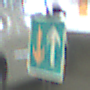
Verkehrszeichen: VorrangVorGegenverkehr
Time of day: NotSpecified
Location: Indoor (Special)
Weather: NotSpecified
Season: NotSpecified
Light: Artificial